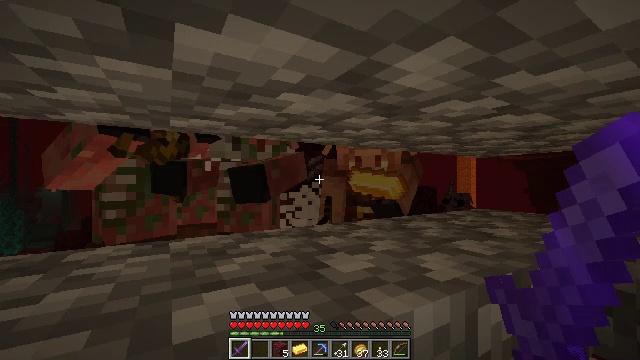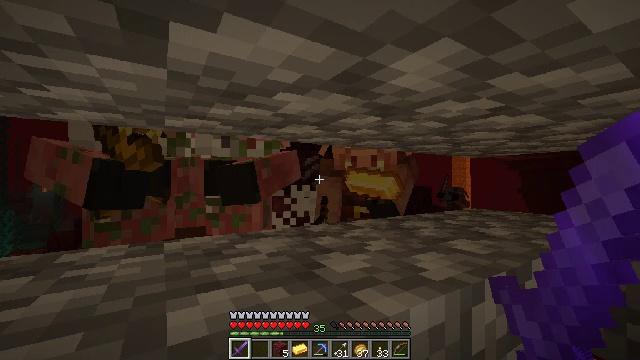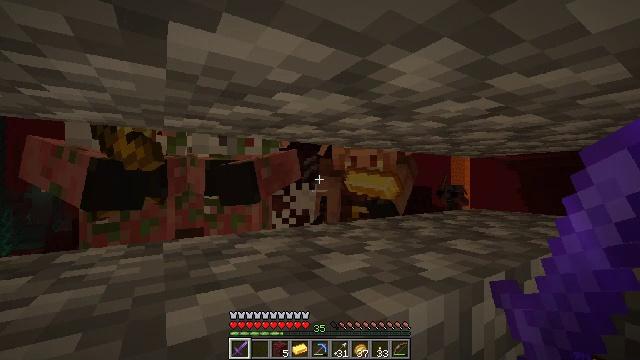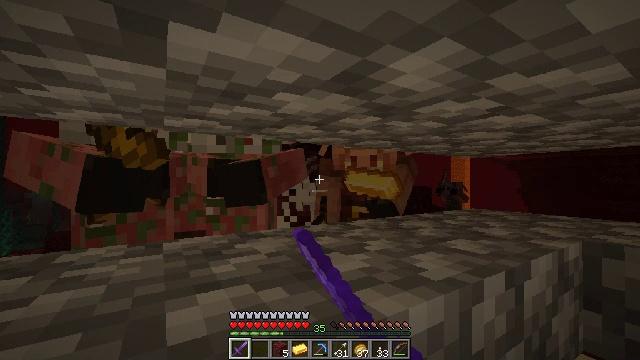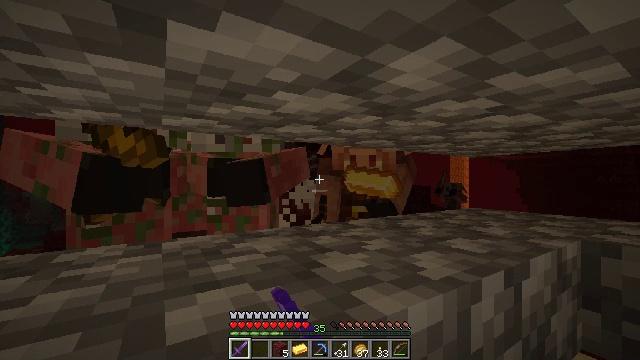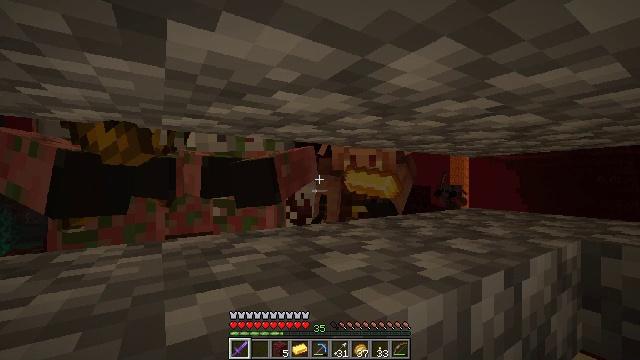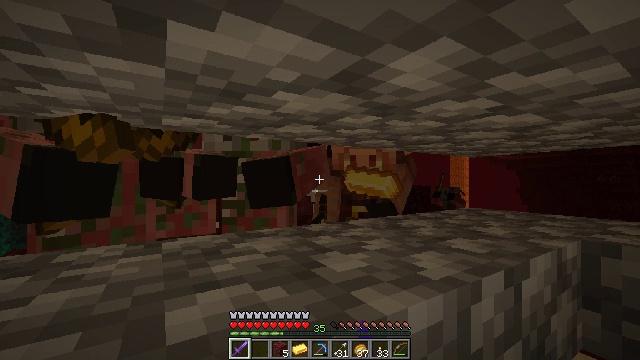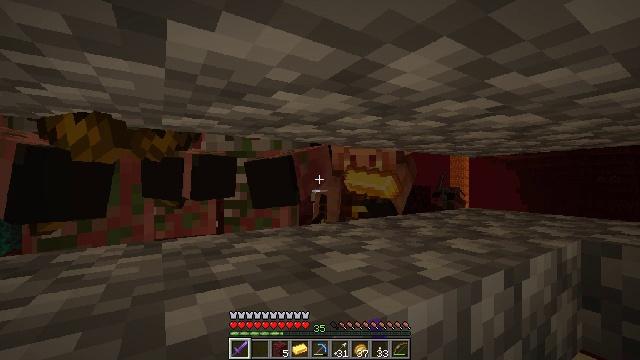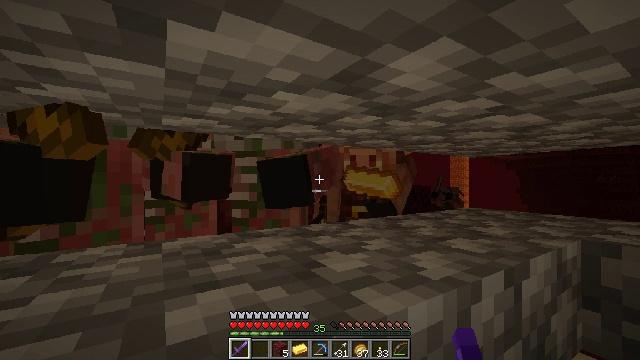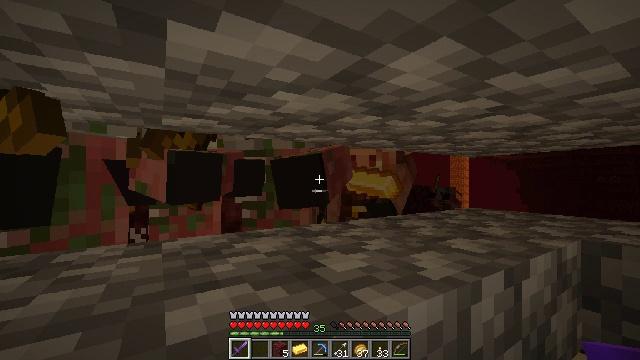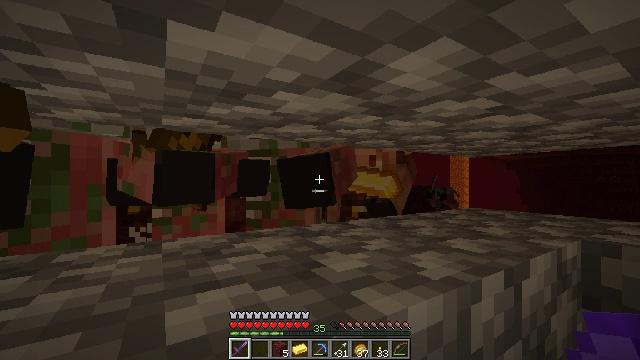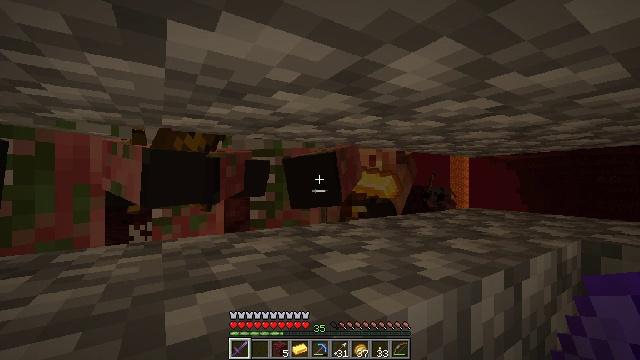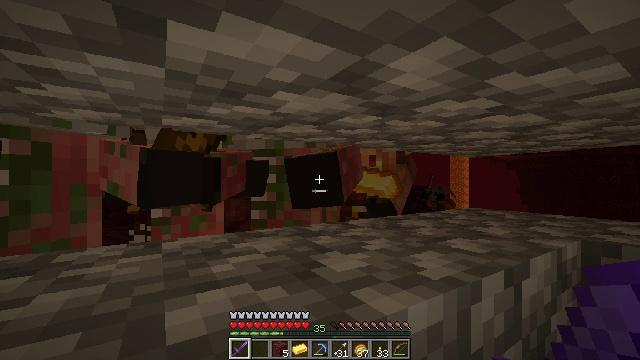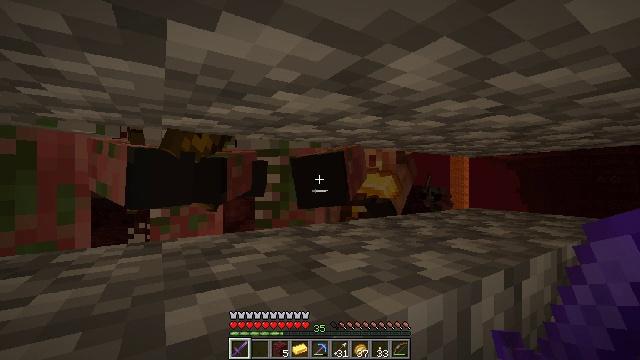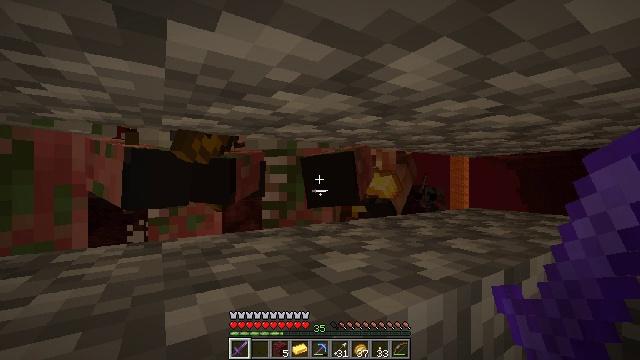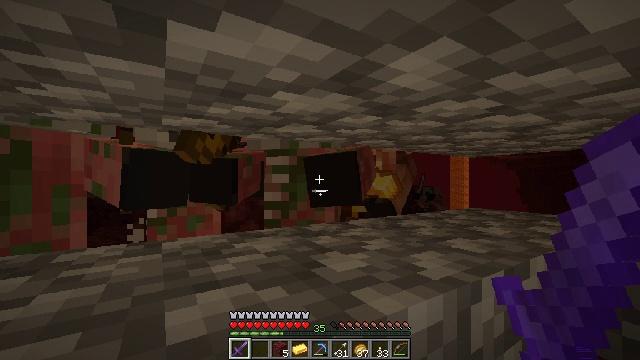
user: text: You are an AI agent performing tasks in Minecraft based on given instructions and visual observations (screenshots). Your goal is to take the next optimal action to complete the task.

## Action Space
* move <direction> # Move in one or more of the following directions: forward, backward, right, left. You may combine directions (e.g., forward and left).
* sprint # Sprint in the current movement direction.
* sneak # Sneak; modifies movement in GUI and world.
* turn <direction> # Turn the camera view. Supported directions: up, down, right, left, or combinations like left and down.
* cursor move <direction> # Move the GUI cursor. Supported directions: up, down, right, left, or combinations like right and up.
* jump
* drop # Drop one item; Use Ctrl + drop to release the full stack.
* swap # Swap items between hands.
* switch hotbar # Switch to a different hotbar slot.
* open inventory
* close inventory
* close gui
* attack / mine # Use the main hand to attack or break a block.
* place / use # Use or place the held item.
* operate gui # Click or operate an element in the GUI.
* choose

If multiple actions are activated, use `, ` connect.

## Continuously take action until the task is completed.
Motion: motion action
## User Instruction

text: Kill nether mobs.
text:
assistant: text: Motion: no_op
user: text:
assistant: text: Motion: attack / mine
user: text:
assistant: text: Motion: attack / mine
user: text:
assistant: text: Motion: attack / mine
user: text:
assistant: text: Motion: attack / mine
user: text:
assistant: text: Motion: no_op
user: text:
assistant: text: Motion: no_op
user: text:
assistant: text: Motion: no_op
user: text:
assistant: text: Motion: no_op
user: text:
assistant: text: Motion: no_op
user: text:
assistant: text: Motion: no_op
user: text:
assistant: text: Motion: no_op
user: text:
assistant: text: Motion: no_op
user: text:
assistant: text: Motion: no_op
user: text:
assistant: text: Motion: no_op
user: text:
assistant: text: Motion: no_op
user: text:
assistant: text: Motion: no_op
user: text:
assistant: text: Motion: no_op
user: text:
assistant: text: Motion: no_op
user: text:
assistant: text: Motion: no_op
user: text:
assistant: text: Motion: move forward and move right, turn left and down
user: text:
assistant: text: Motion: move forward and move right
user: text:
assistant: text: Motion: move forward and move right
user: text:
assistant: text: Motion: move forward and move right, turn left
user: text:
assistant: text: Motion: turn left
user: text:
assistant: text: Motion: turn left
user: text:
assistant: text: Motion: turn left
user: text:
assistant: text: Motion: turn left
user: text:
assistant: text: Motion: turn left, attack / mine
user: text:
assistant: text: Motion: attack / mine